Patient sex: F
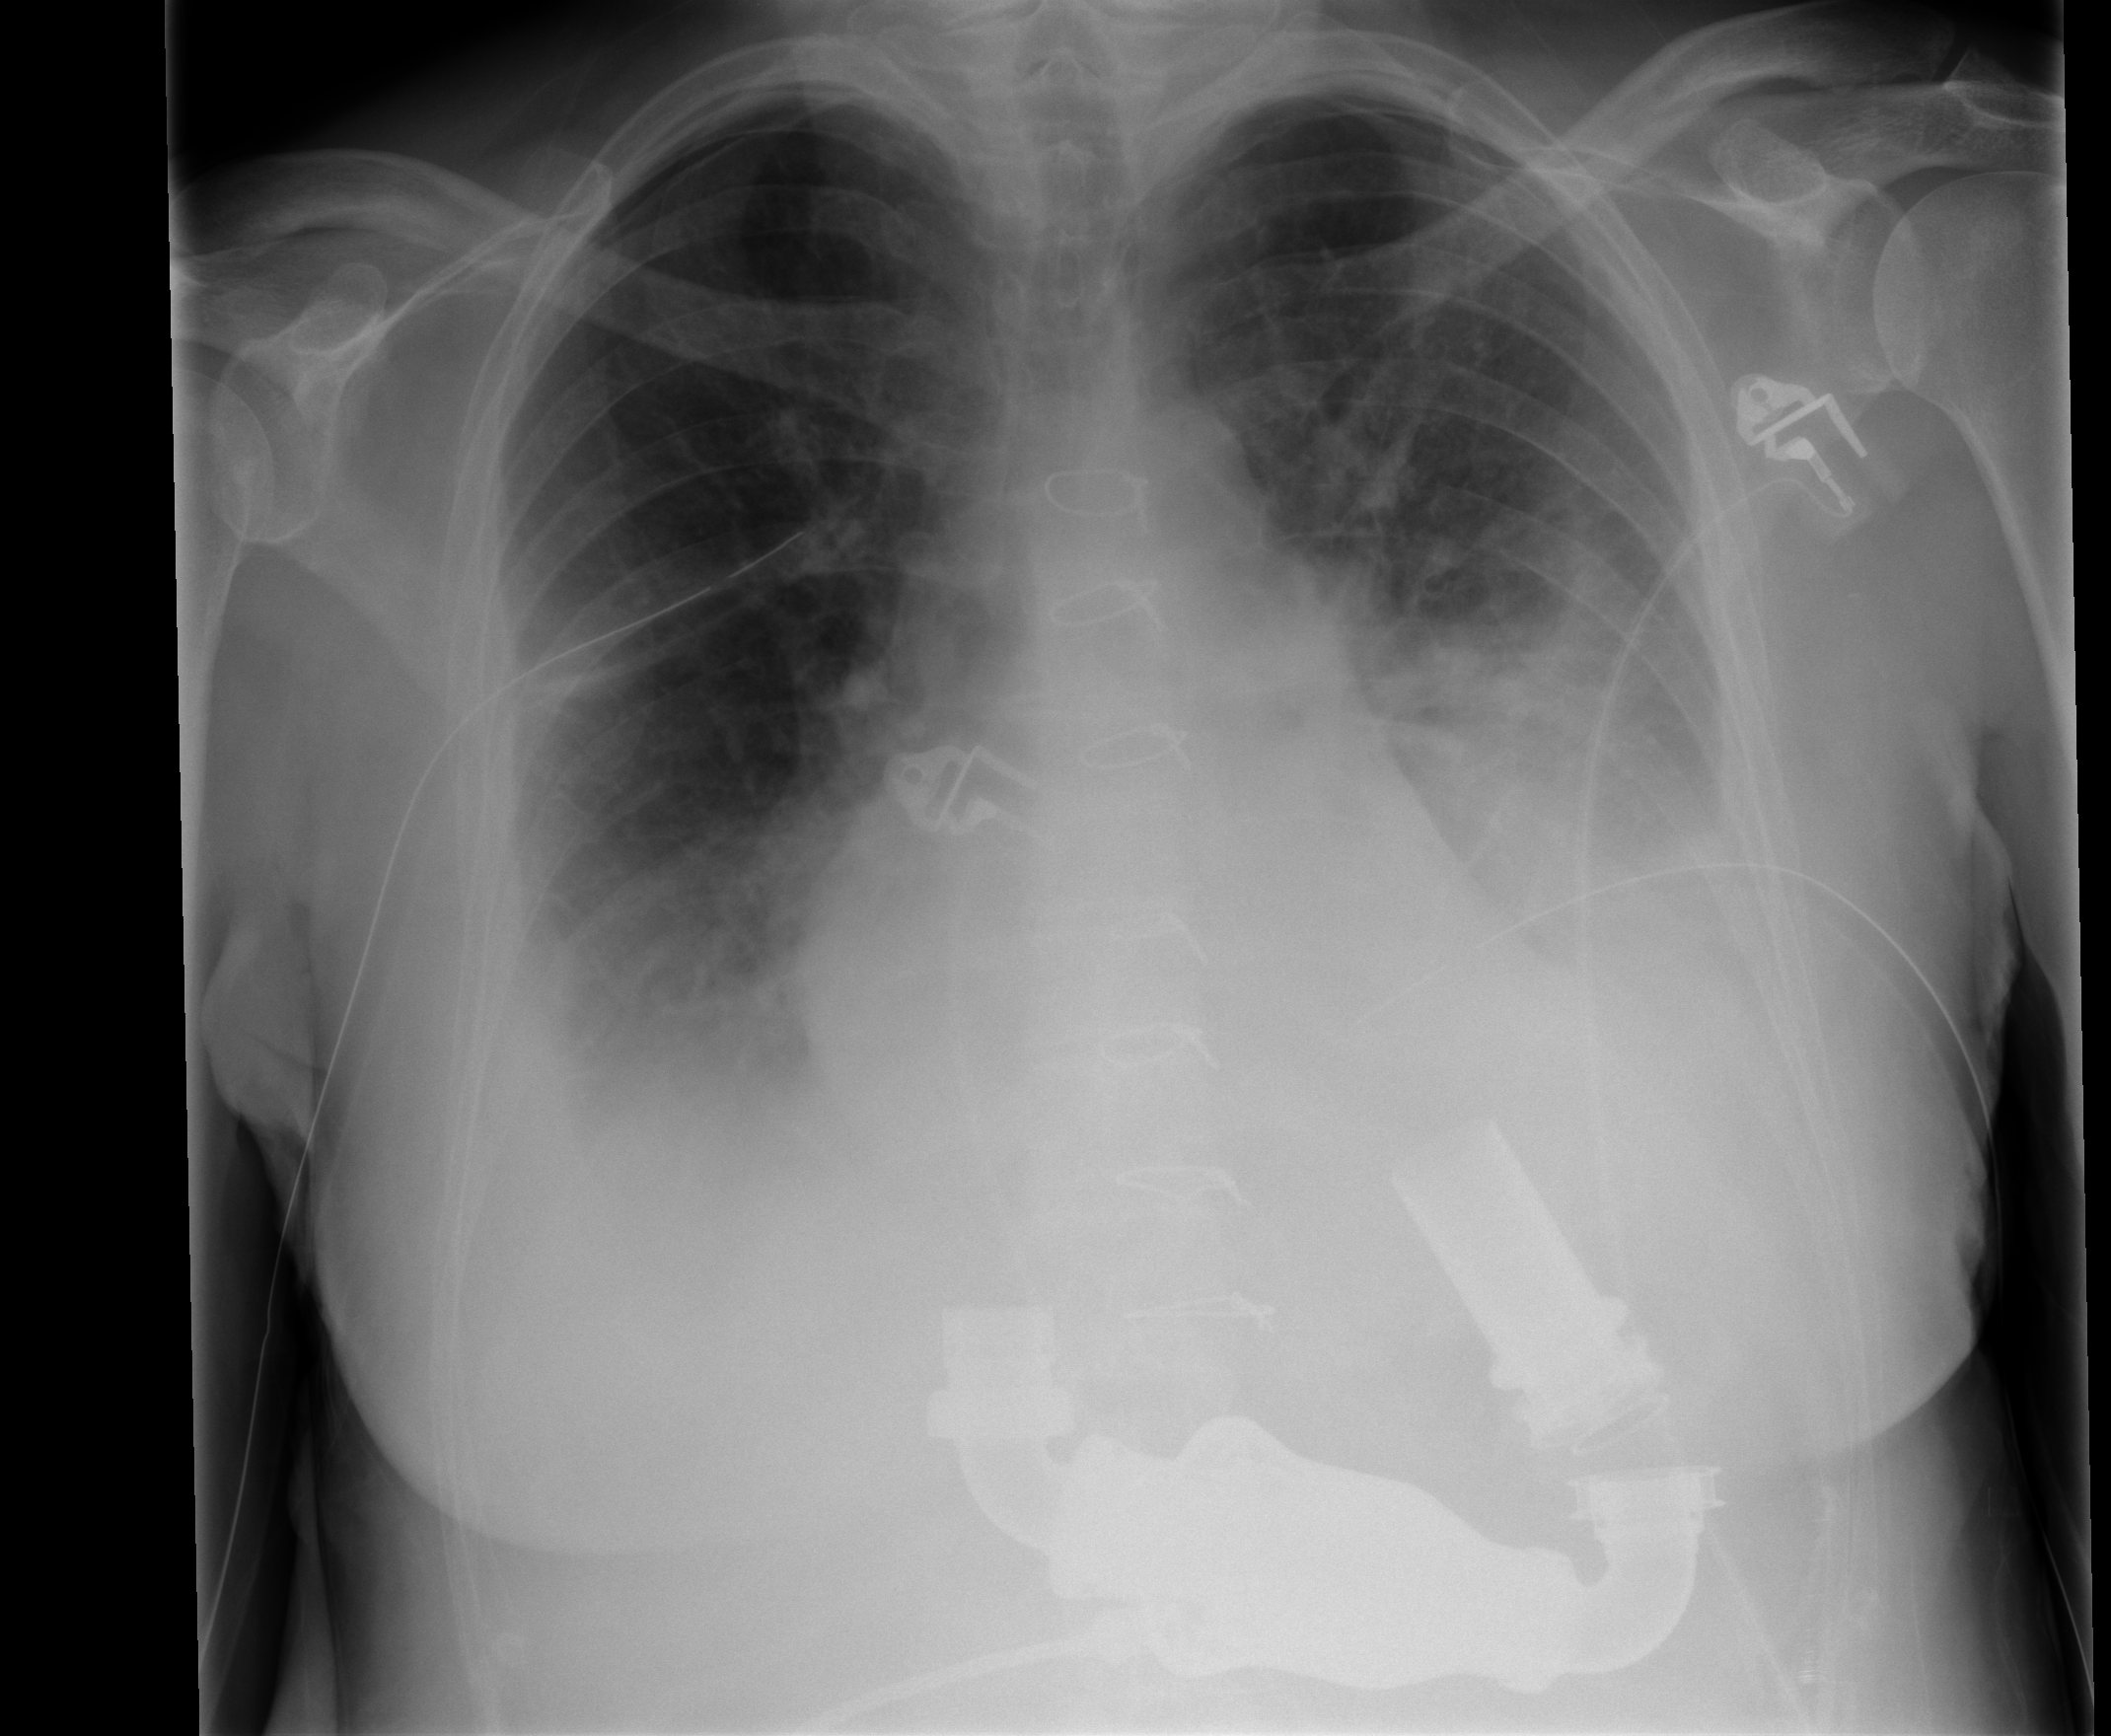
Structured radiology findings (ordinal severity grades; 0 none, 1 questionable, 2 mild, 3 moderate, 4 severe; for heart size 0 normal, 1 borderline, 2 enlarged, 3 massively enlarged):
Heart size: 2
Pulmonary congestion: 2
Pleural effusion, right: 2
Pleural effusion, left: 2
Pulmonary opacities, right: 2
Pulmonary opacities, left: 3
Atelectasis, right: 2
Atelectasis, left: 3